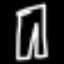
Label: pants